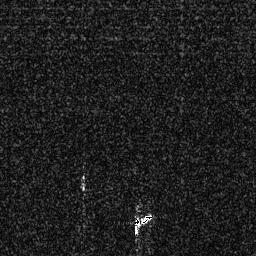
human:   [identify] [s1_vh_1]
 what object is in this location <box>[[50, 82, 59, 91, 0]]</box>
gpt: <ref>1 small ship at the bottom</ref>